Question: I am following this tutorial - <URL> - to push the front end quality metrics to SonarQube. I was able to reuse the coverage report generated by Karma in Sonar but I don't see the section for "unit test success" at all.
This is how it looks in the sonar4.2 on my workstation

and this is my sonar properties file
'''
# Required metadata
sonar.projectKey=org.rj.js:javascript-build-process
sonar.projectName=javascript-build-process
sonar.projectVersion=1.0
# Comma-separated paths to directories with sources (required)
sonar.sources=src/js
# Language
sonar.language=js
# Encoding of sources files
sonar.sourceEncoding=UTF-8
sonar.dynamicAnalysis=reuseReports
sonar.junit.reportsPath=coverage/junit
sonar.javascript.lcov.reportPath=coverage/PhantomJS 1.9.7 (Mac OS X)/lcov.info
sonar.verbose=true
'''
Also the log doesn't show any warnings or errors. Am i missing anything else here?
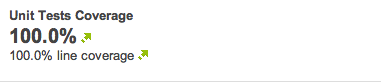
Answer: Indeed since SonarQube JavaScript PLugin version 1.5 it is not possible to import unit test results. See section <URL> in SonarQube documentation.
This feature might be reintroduce in future version.